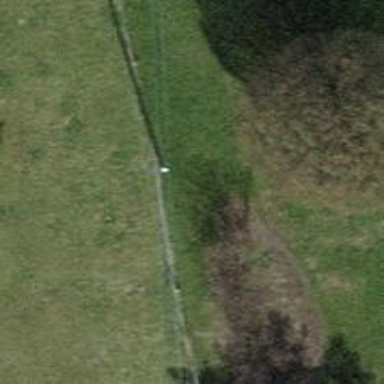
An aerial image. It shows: Power pole.